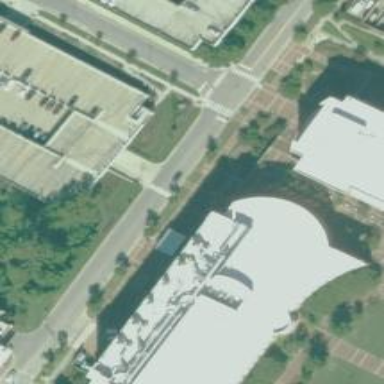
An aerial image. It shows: On Centennial Campus.